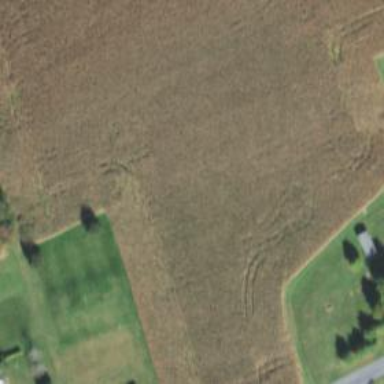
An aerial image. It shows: Farmland with corn crops.